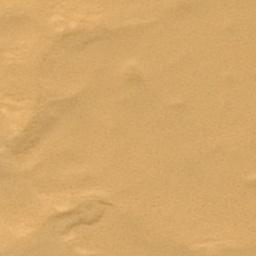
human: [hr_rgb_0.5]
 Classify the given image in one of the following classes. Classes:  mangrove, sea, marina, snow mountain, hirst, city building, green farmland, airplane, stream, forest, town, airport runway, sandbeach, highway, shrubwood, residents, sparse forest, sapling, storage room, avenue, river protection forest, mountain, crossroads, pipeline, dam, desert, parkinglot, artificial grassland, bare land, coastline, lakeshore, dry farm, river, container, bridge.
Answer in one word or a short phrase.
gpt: desert